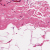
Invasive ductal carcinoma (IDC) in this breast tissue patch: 0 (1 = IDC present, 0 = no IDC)